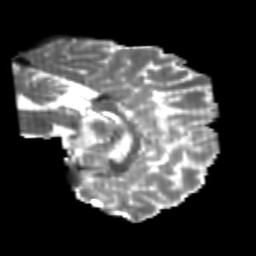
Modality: T2w
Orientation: sagittal
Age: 21
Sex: male
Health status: healthy
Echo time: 0.074 s